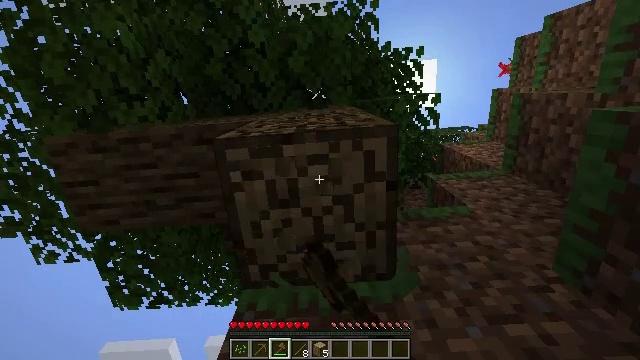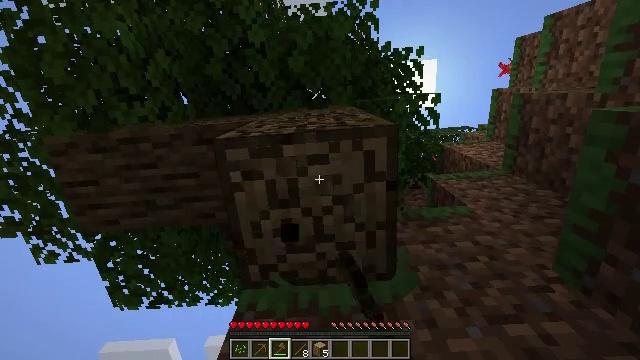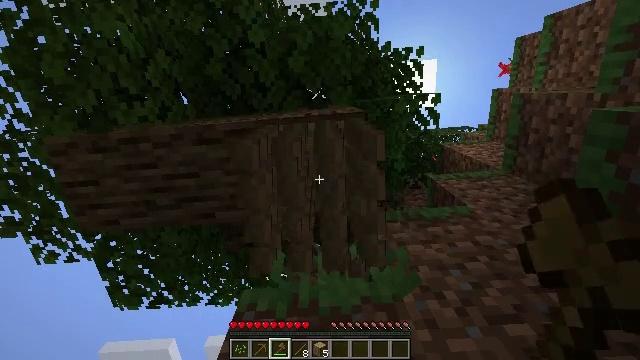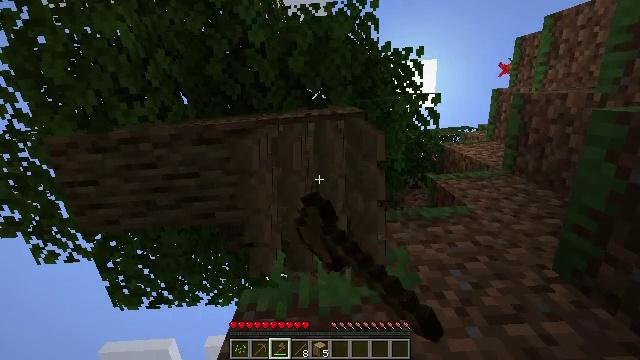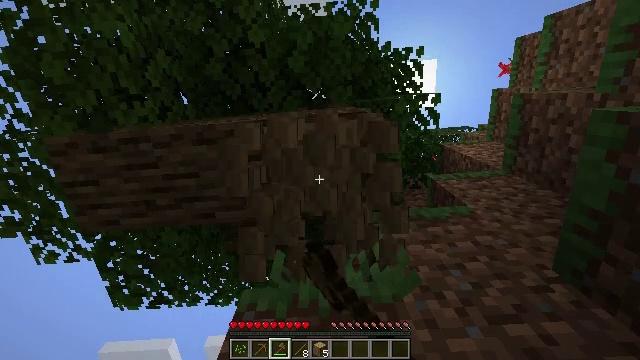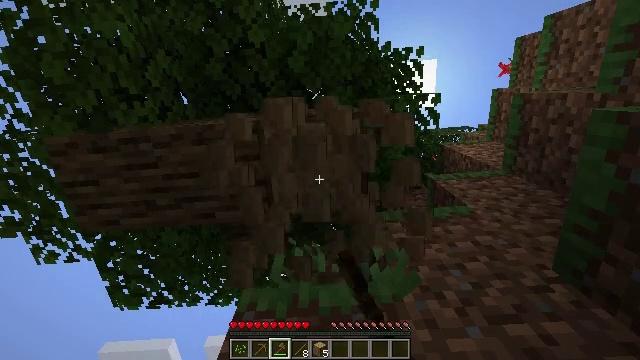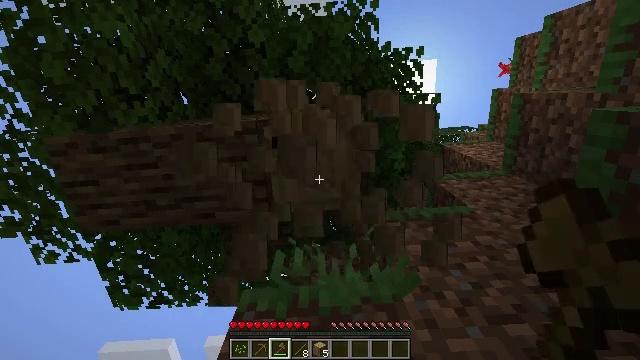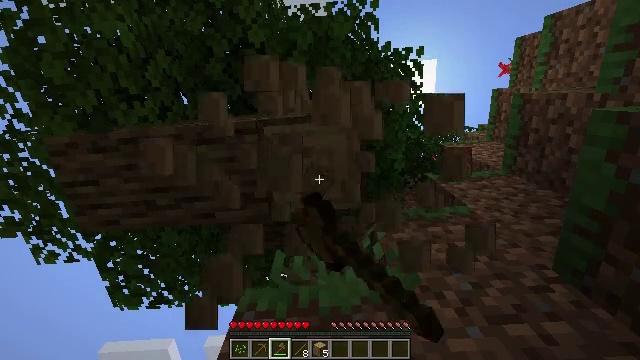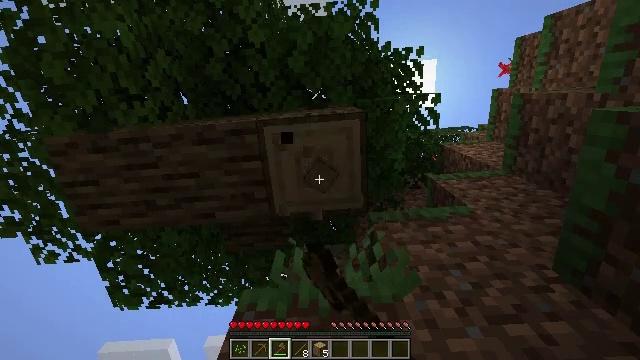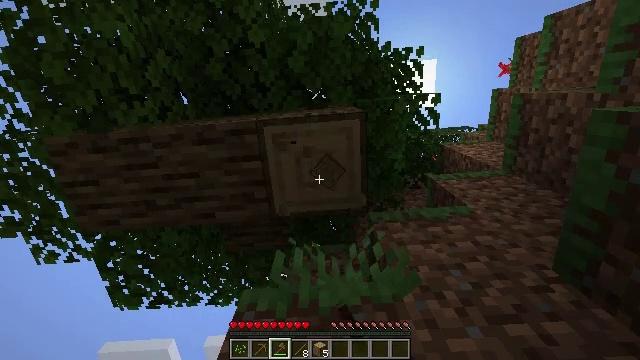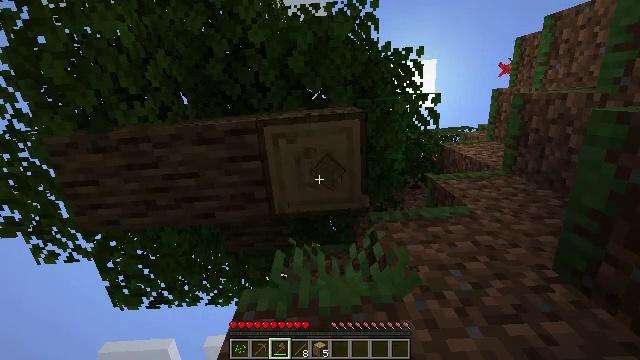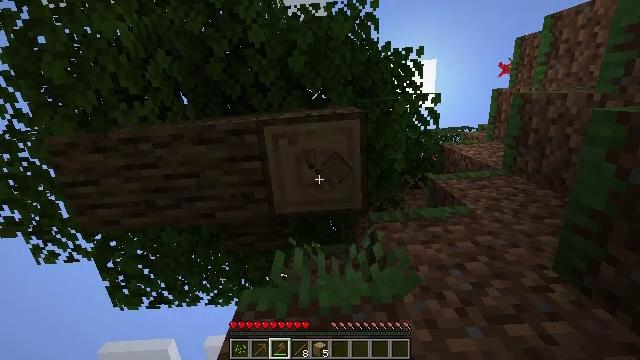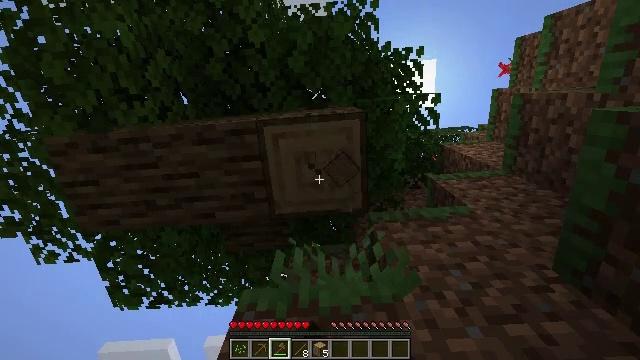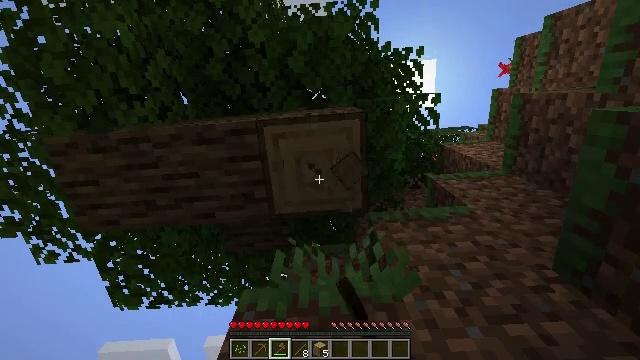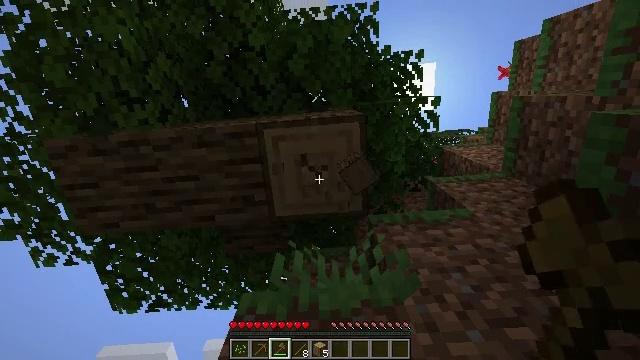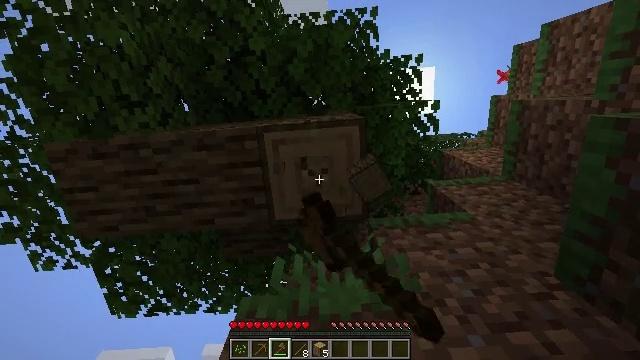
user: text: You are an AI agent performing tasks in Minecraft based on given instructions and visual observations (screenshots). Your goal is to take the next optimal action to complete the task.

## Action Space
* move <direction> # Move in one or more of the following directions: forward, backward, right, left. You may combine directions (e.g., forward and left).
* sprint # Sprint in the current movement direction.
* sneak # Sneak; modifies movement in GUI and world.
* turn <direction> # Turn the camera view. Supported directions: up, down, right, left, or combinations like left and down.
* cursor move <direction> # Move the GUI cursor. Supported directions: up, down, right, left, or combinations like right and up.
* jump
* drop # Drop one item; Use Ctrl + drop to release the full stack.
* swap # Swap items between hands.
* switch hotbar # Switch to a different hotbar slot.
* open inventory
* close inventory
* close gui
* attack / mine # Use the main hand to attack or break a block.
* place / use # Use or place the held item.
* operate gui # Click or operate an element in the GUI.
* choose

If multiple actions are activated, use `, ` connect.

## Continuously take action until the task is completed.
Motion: motion action
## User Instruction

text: Remove oak leaves from branches.
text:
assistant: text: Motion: attack / mine
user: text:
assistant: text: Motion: attack / mine
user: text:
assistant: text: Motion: attack / mine
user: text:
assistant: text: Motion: attack / mine
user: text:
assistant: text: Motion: attack / mine
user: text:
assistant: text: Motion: attack / mine
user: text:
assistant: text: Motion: attack / mine
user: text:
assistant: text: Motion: attack / mine
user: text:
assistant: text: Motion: attack / mine
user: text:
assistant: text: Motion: attack / mine
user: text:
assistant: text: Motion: attack / mine
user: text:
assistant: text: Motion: attack / mine
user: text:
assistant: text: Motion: attack / mine
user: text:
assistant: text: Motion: attack / mine
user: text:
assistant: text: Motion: attack / mine
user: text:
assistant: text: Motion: attack / mine
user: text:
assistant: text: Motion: attack / mine
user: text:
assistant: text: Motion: attack / mine
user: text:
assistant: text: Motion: attack / mine
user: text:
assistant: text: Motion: attack / mine
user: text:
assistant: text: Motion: attack / mine
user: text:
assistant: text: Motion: attack / mine
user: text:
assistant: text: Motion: attack / mine
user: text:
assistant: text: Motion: attack / mine
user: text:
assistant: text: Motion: attack / mine
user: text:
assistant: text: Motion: attack / mine
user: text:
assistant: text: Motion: attack / mine
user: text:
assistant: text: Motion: attack / mine
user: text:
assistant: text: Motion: attack / mine
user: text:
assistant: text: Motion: attack / mine